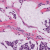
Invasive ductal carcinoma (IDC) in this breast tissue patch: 1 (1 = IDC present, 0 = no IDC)